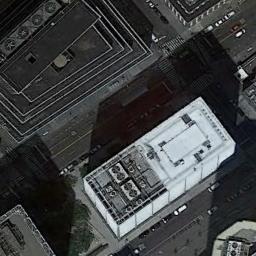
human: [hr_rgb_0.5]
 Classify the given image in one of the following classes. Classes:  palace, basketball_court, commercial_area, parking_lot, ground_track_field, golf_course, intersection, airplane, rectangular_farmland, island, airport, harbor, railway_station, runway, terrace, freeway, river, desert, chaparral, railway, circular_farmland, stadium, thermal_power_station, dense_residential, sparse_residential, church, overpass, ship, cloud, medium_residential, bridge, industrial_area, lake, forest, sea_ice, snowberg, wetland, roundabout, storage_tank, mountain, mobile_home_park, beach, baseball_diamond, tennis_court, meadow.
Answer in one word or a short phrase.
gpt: commercial_area